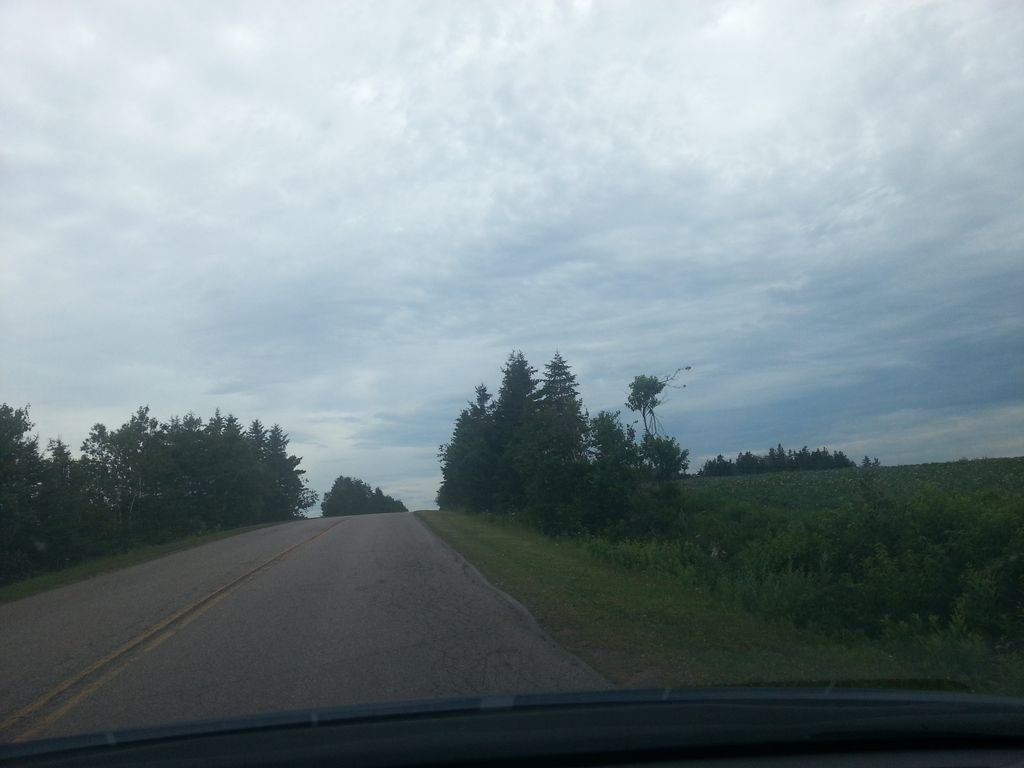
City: charlottetown